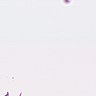
Metastatic tissue present: no